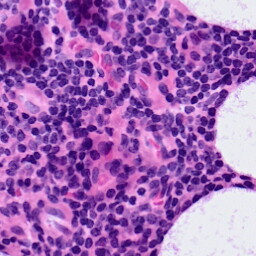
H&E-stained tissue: LymphNode